【题型】填空题　【知识点】平面几何　【难度】medium
如图，已知 $AB$ 是半圆 $O$ 的直径，直径长为 2，点 $C,D$ 均在半圆 $O$ 上，且都不与点 $A,B$ 重合，$A,B,C,D$ 四点依次按照逆时针方向排列。若 $CD$ 的长为 $\sqrt{2}$，则 $\overrightarrow{AC} \cdot \overrightarrow{BD}$ 的取值范围为 \underline{\hspace{3cm}}.

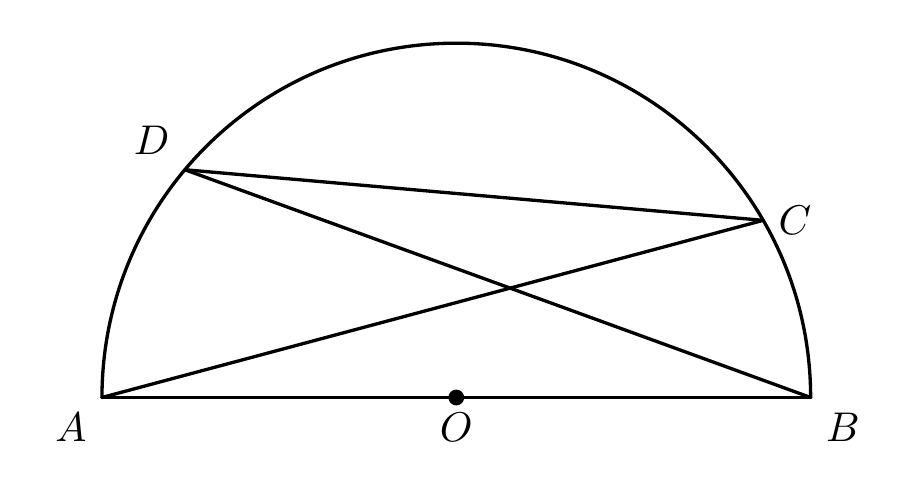
【解答】
\noindent
【答案】$\left[-1-\sqrt{2}, -2\right)$
\vspace{1em}
\noindent
【分析】连接 $OC, OD$，设 $\angle COB = \theta$，利用转化法结合辅助角公式及三角函数的性质计算即可.
\noindent
【详解】

\noindent
连接 $OC, OD$，由 $CD = \sqrt{2}, AB = 2$，
\noindent
知 $OD = 1 = OC$，$\therefore DO^2 + CO^2 = CD^2$，$\therefore \angle DOC = \dfrac{\pi}{2}$.
\noindent
设 $\angle COB = \theta$，则 $\theta$ 为锐角，且 $\angle DOA = \dfrac{\pi}{2} - \theta$，
\noindent
所以 $\overrightarrow{AC} \cdot \overrightarrow{BD} = (\overrightarrow{OC} - \overrightarrow{OA}) \cdot (\overrightarrow{OD} - \overrightarrow{OB}) = 0 - \cos\theta - \cos\left(\dfrac{\pi}{2} - \theta\right) - 1$
\noindent
$= -1 - \sqrt{2}\sin\left(\theta + \dfrac{\pi}{4}\right)$，
\noindent
由于 $\theta + \dfrac{\pi}{4} \in \left(\dfrac{\pi}{4}, \dfrac{3\pi}{4}\right)$，所以 $\sin\left(\theta + \dfrac{\pi}{4}\right) \in \left(\dfrac{\sqrt{2}}{2}, 1\right]$，
\noindent
即 $\overrightarrow{AC} \cdot \overrightarrow{BD}$ 的取值范围为 $\left[-1-\sqrt{2}, -2\right)$.
\noindent
故答案为：$\left[-1-\sqrt{2}, -2\right)$
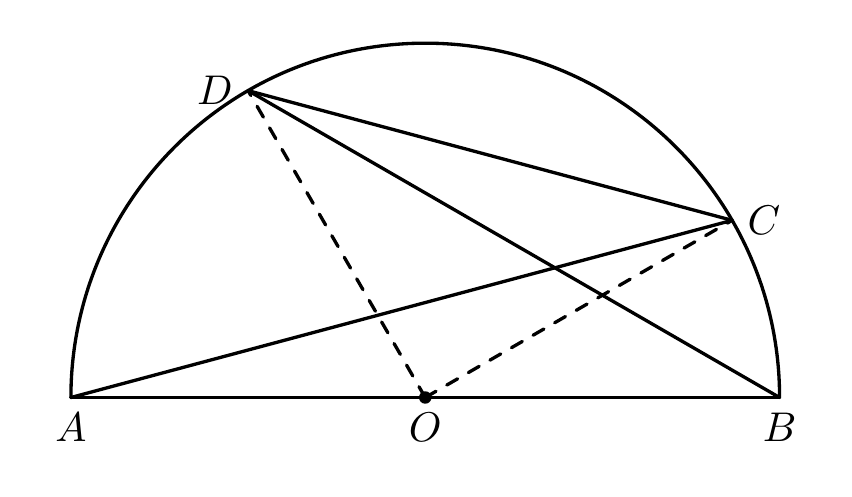